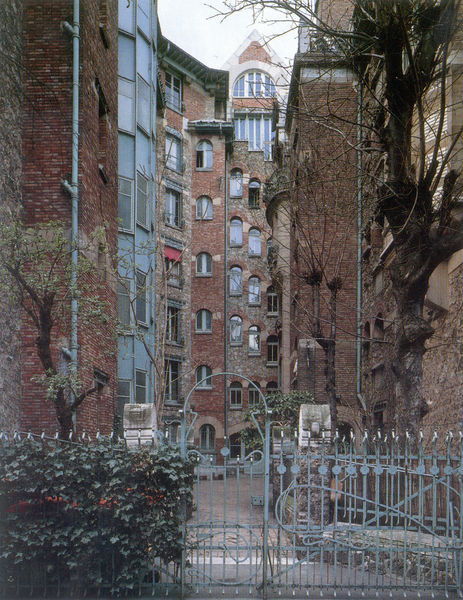
Titel: Castel Beranger, Blick in den Hof
Künstler: Hector Guimard
Standort: Paris
Institution: Castel Beranger
Schlagwörter: baum, blau, bäume, grün, stadt, fenster, straße, säule, tür, blüten, gebäude, haus, rot, weg, zaun, architektur, häuser, kalt, gitter, spanien, bogen, gasse, ziegel, kahl, backstein, hof, jugendstil, hoch, tor, foto, hinterhof, innenhof, wohnhaus, regenrinne, gaudi, etagen, planzen, schmerzen, asymmetrie, mietshaus, hochhaus, asymmetrisch, dachrinnen, casa, antonio gaudi, architekztur, schmiedeeiserne, gartenzauun